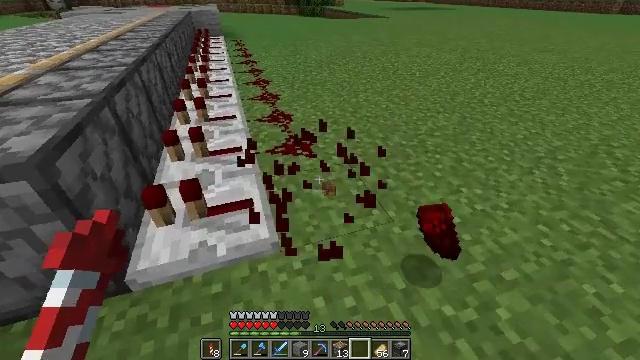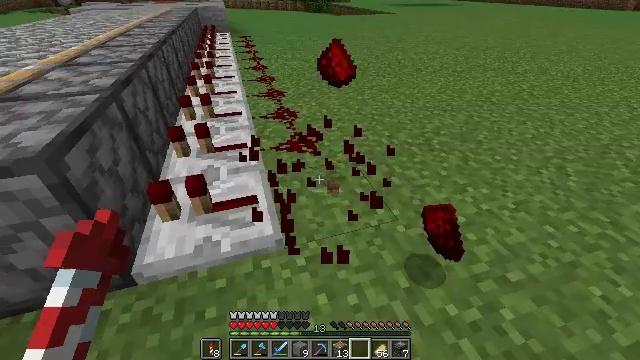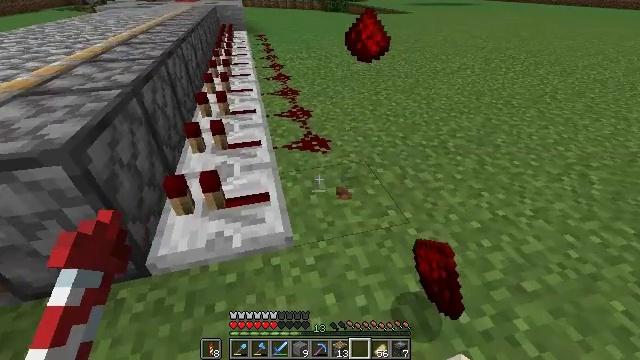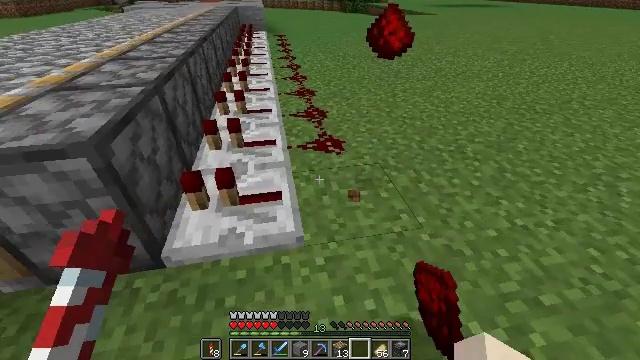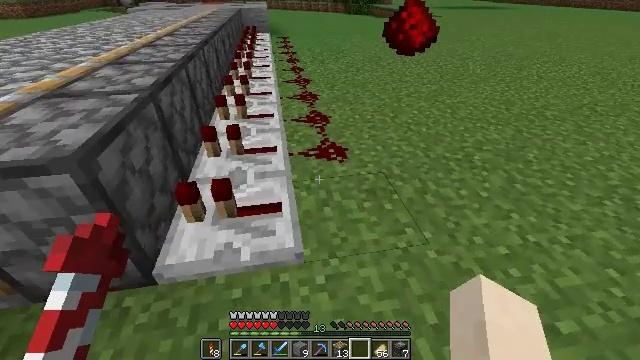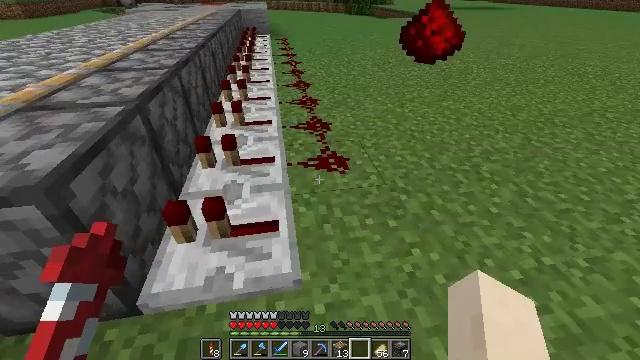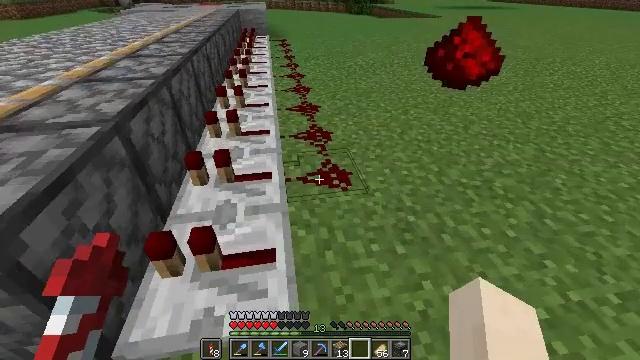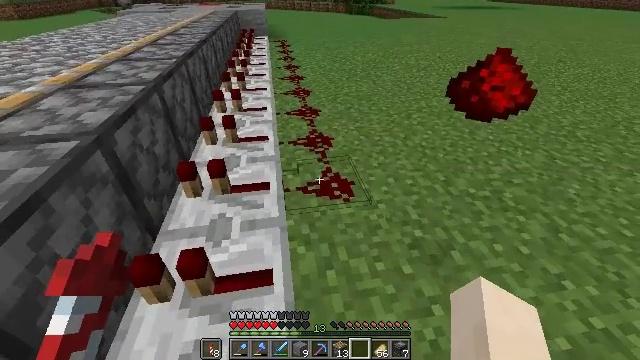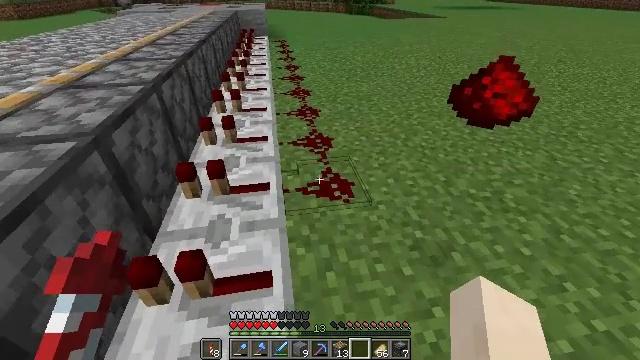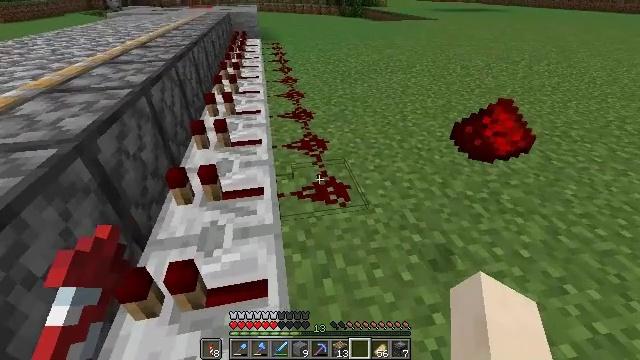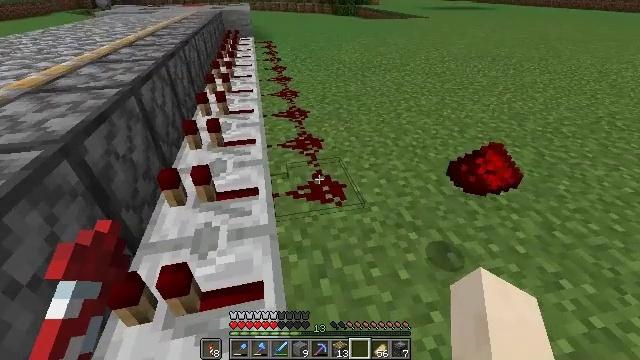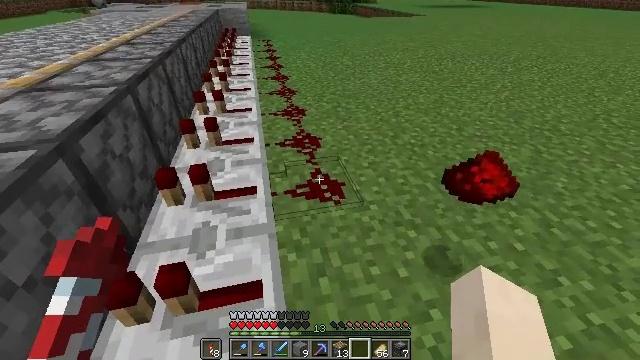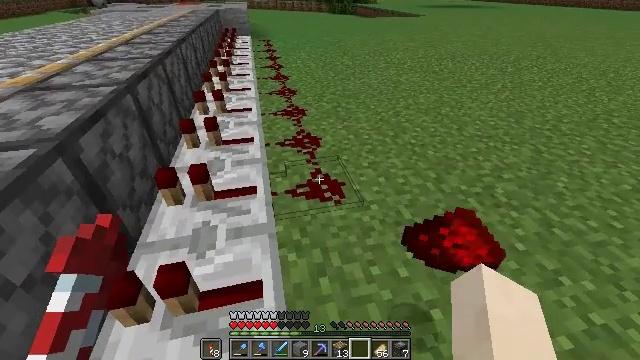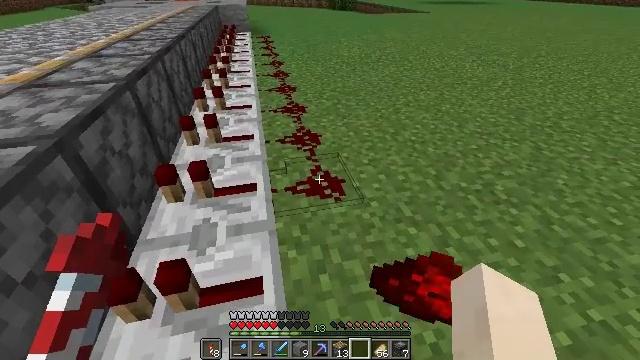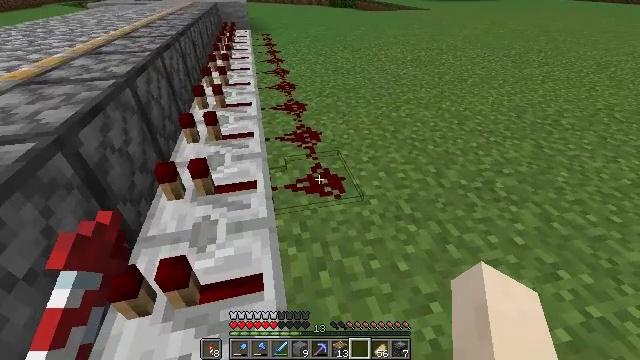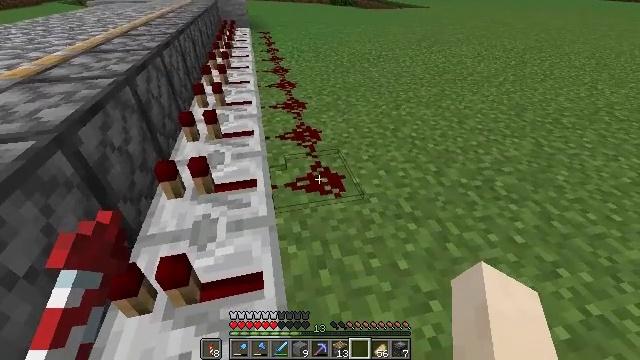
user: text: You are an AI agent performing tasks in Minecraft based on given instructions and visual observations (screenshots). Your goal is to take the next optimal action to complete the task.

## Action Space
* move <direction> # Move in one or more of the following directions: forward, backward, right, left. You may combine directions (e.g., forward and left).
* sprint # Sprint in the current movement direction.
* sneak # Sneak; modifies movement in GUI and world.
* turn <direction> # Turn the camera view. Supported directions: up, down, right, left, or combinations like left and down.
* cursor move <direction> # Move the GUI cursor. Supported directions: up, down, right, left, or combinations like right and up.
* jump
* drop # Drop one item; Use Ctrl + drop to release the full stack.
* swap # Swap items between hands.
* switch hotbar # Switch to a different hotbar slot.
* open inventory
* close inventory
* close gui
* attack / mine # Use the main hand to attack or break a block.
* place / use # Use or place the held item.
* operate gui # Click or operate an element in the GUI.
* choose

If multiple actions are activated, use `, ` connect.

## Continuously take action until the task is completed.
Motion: motion action
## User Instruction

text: Recycle the repeater from a redstone circuit.
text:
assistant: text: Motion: turn left
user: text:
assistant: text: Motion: turn left
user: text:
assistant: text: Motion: move forward, turn left
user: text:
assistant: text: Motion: move forward
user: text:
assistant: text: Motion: move forward
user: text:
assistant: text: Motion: move forward
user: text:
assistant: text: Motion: no_op
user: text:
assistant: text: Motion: no_op
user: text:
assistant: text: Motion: turn right
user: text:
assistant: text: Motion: turn right
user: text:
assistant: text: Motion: no_op
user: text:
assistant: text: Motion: no_op
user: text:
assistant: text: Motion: no_op
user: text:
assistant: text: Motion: no_op
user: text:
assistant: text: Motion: no_op
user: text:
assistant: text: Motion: no_op
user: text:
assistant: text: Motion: move right, turn down
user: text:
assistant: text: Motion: move right, turn down
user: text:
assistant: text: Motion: move right, turn left and down
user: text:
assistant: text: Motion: move right, turn left and down
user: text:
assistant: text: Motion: move right, turn left and down
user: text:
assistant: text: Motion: turn left
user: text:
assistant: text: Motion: turn left
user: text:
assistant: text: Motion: turn left
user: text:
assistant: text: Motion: turn left
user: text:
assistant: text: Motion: no_op
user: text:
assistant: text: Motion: no_op
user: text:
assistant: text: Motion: no_op
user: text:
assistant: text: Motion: turn up
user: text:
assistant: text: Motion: turn up